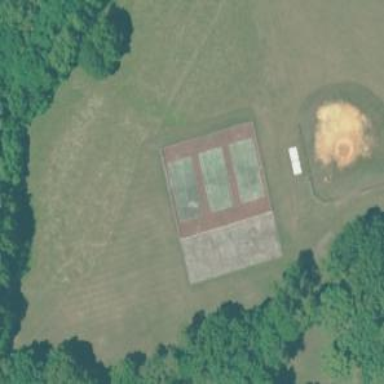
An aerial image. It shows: Tennis court on pitch.